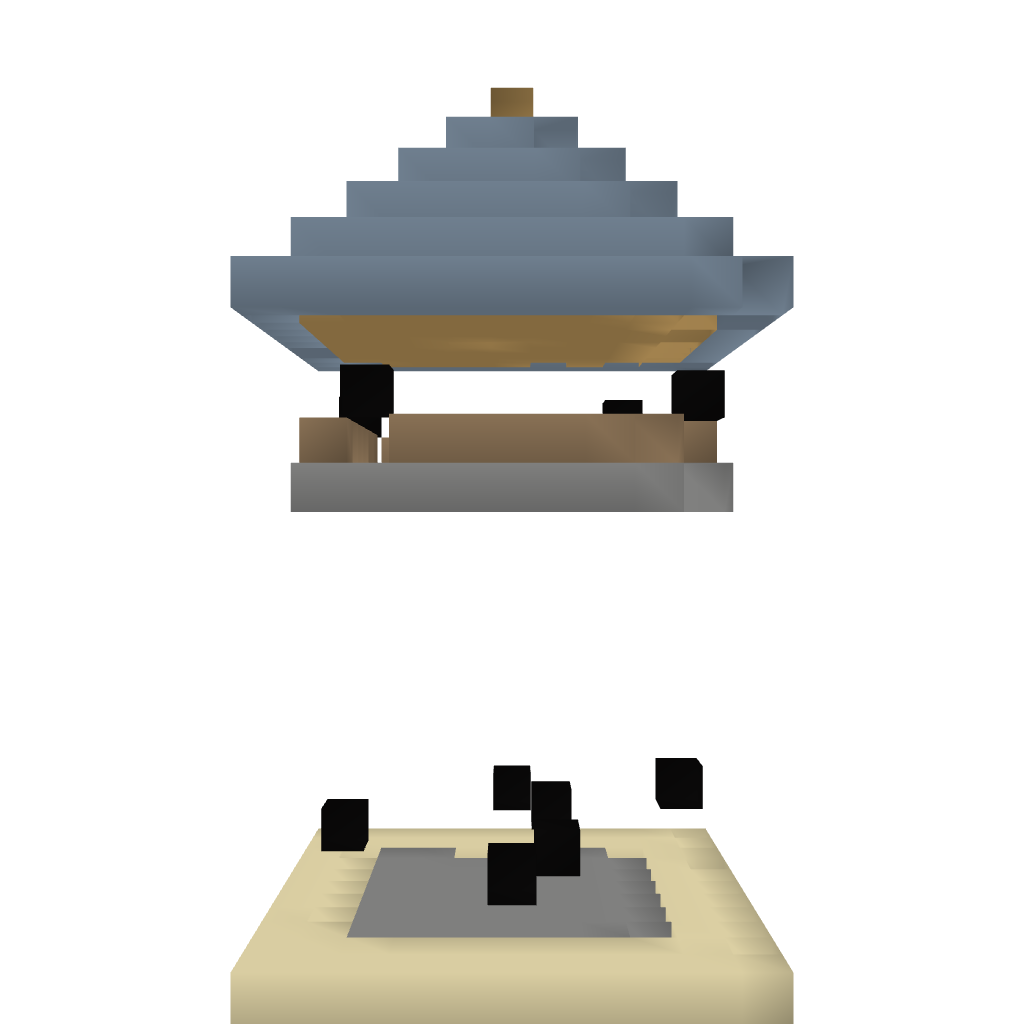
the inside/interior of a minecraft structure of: Stronghold Crusader tower